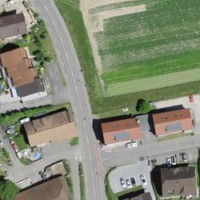
EUNIS habitat code: 54
Species observed at this site:
Filipendula ulmaria